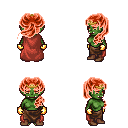
a pixel art fantasy rpg character, female body template, orc, green skin, maroon cape, robe skirt, red princess hairstyle, gold tiara, gold gloves, brown shoes, four views (front, back, left, right), 2x2 character sprite sheet, small pixel art, hard edges, no anti-aliasing